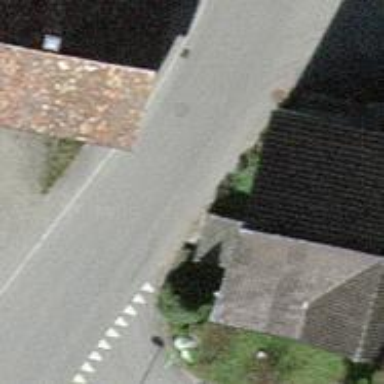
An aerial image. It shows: Tertiary road with sidewalk on the left.